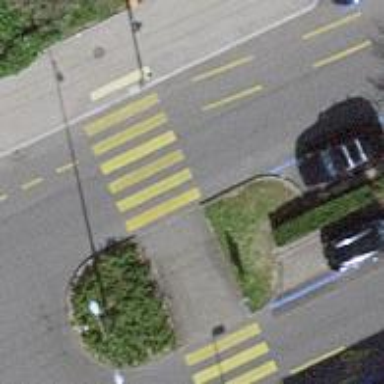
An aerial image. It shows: Tertiary road with designated cycle lane and trolley wires for electric vehicles.